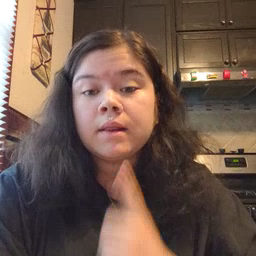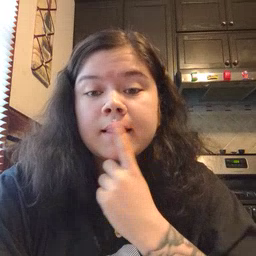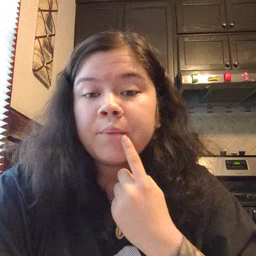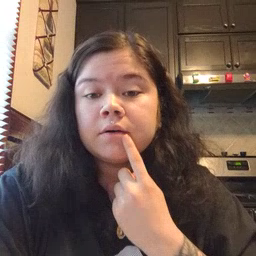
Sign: lips